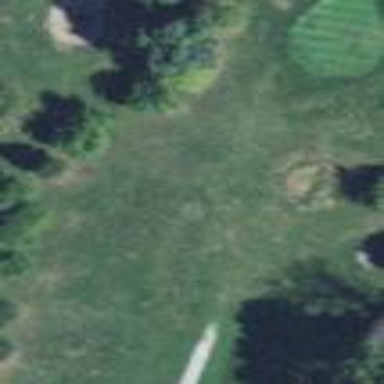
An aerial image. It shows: Well-maintained grassy area known as the fairway on golf course.